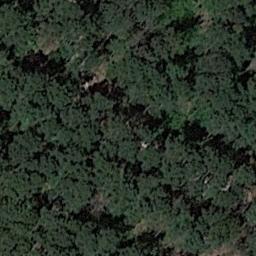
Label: forest